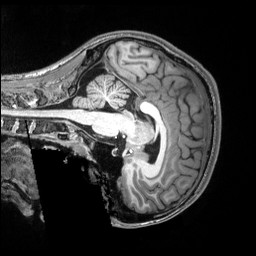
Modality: T1w
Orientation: sagittal
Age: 23
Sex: male
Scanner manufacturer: siemens
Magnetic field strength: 3 T
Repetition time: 2.53 s
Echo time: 0.0033 s